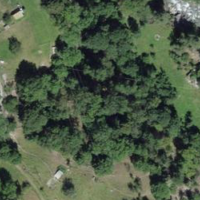
EUNIS habitat code: 45
Species observed at this site:
Parnassius apollo